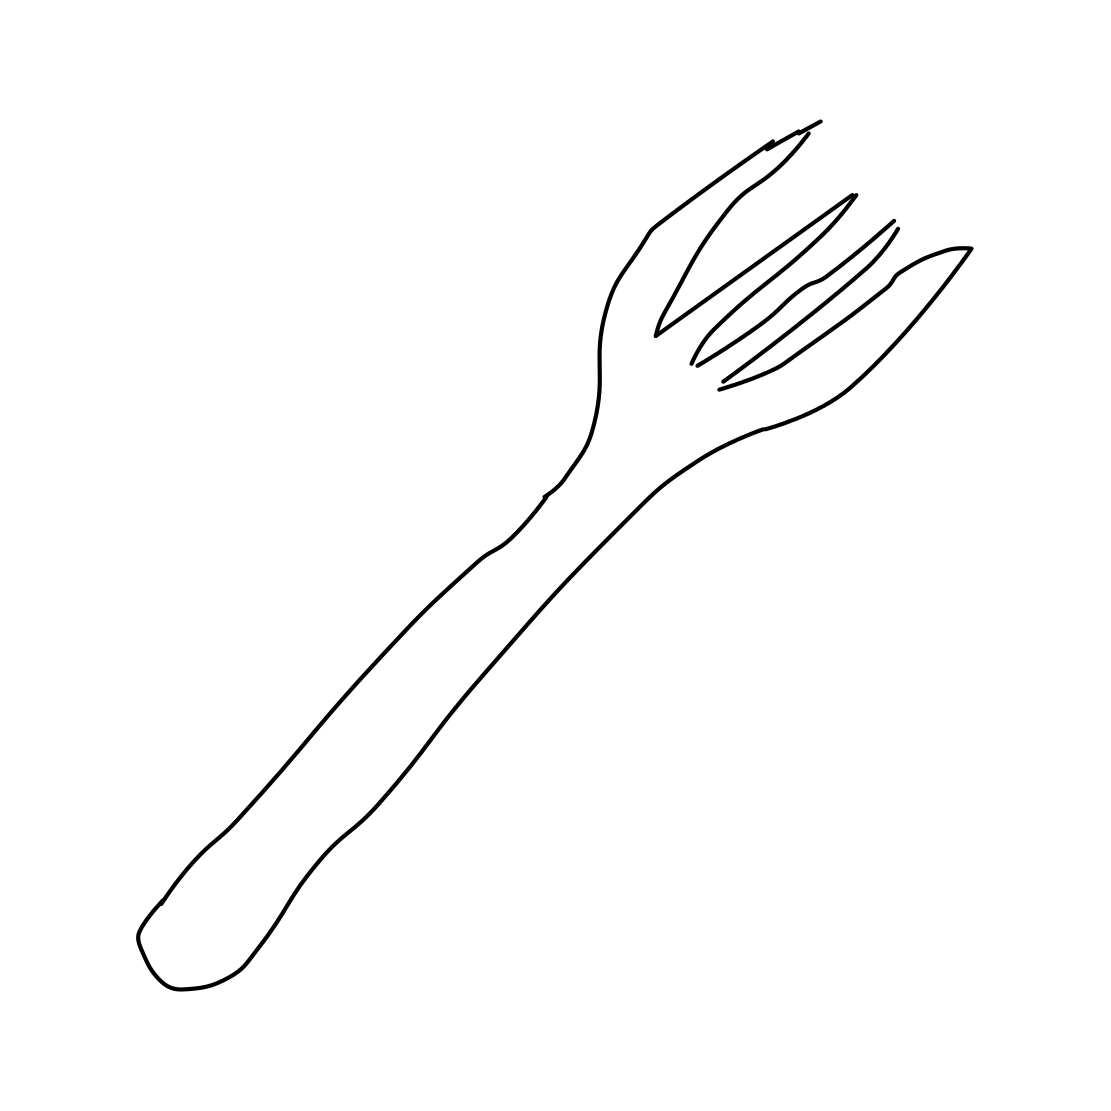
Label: fork